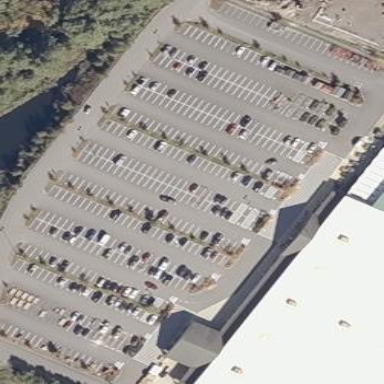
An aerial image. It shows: Parking area.